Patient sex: F
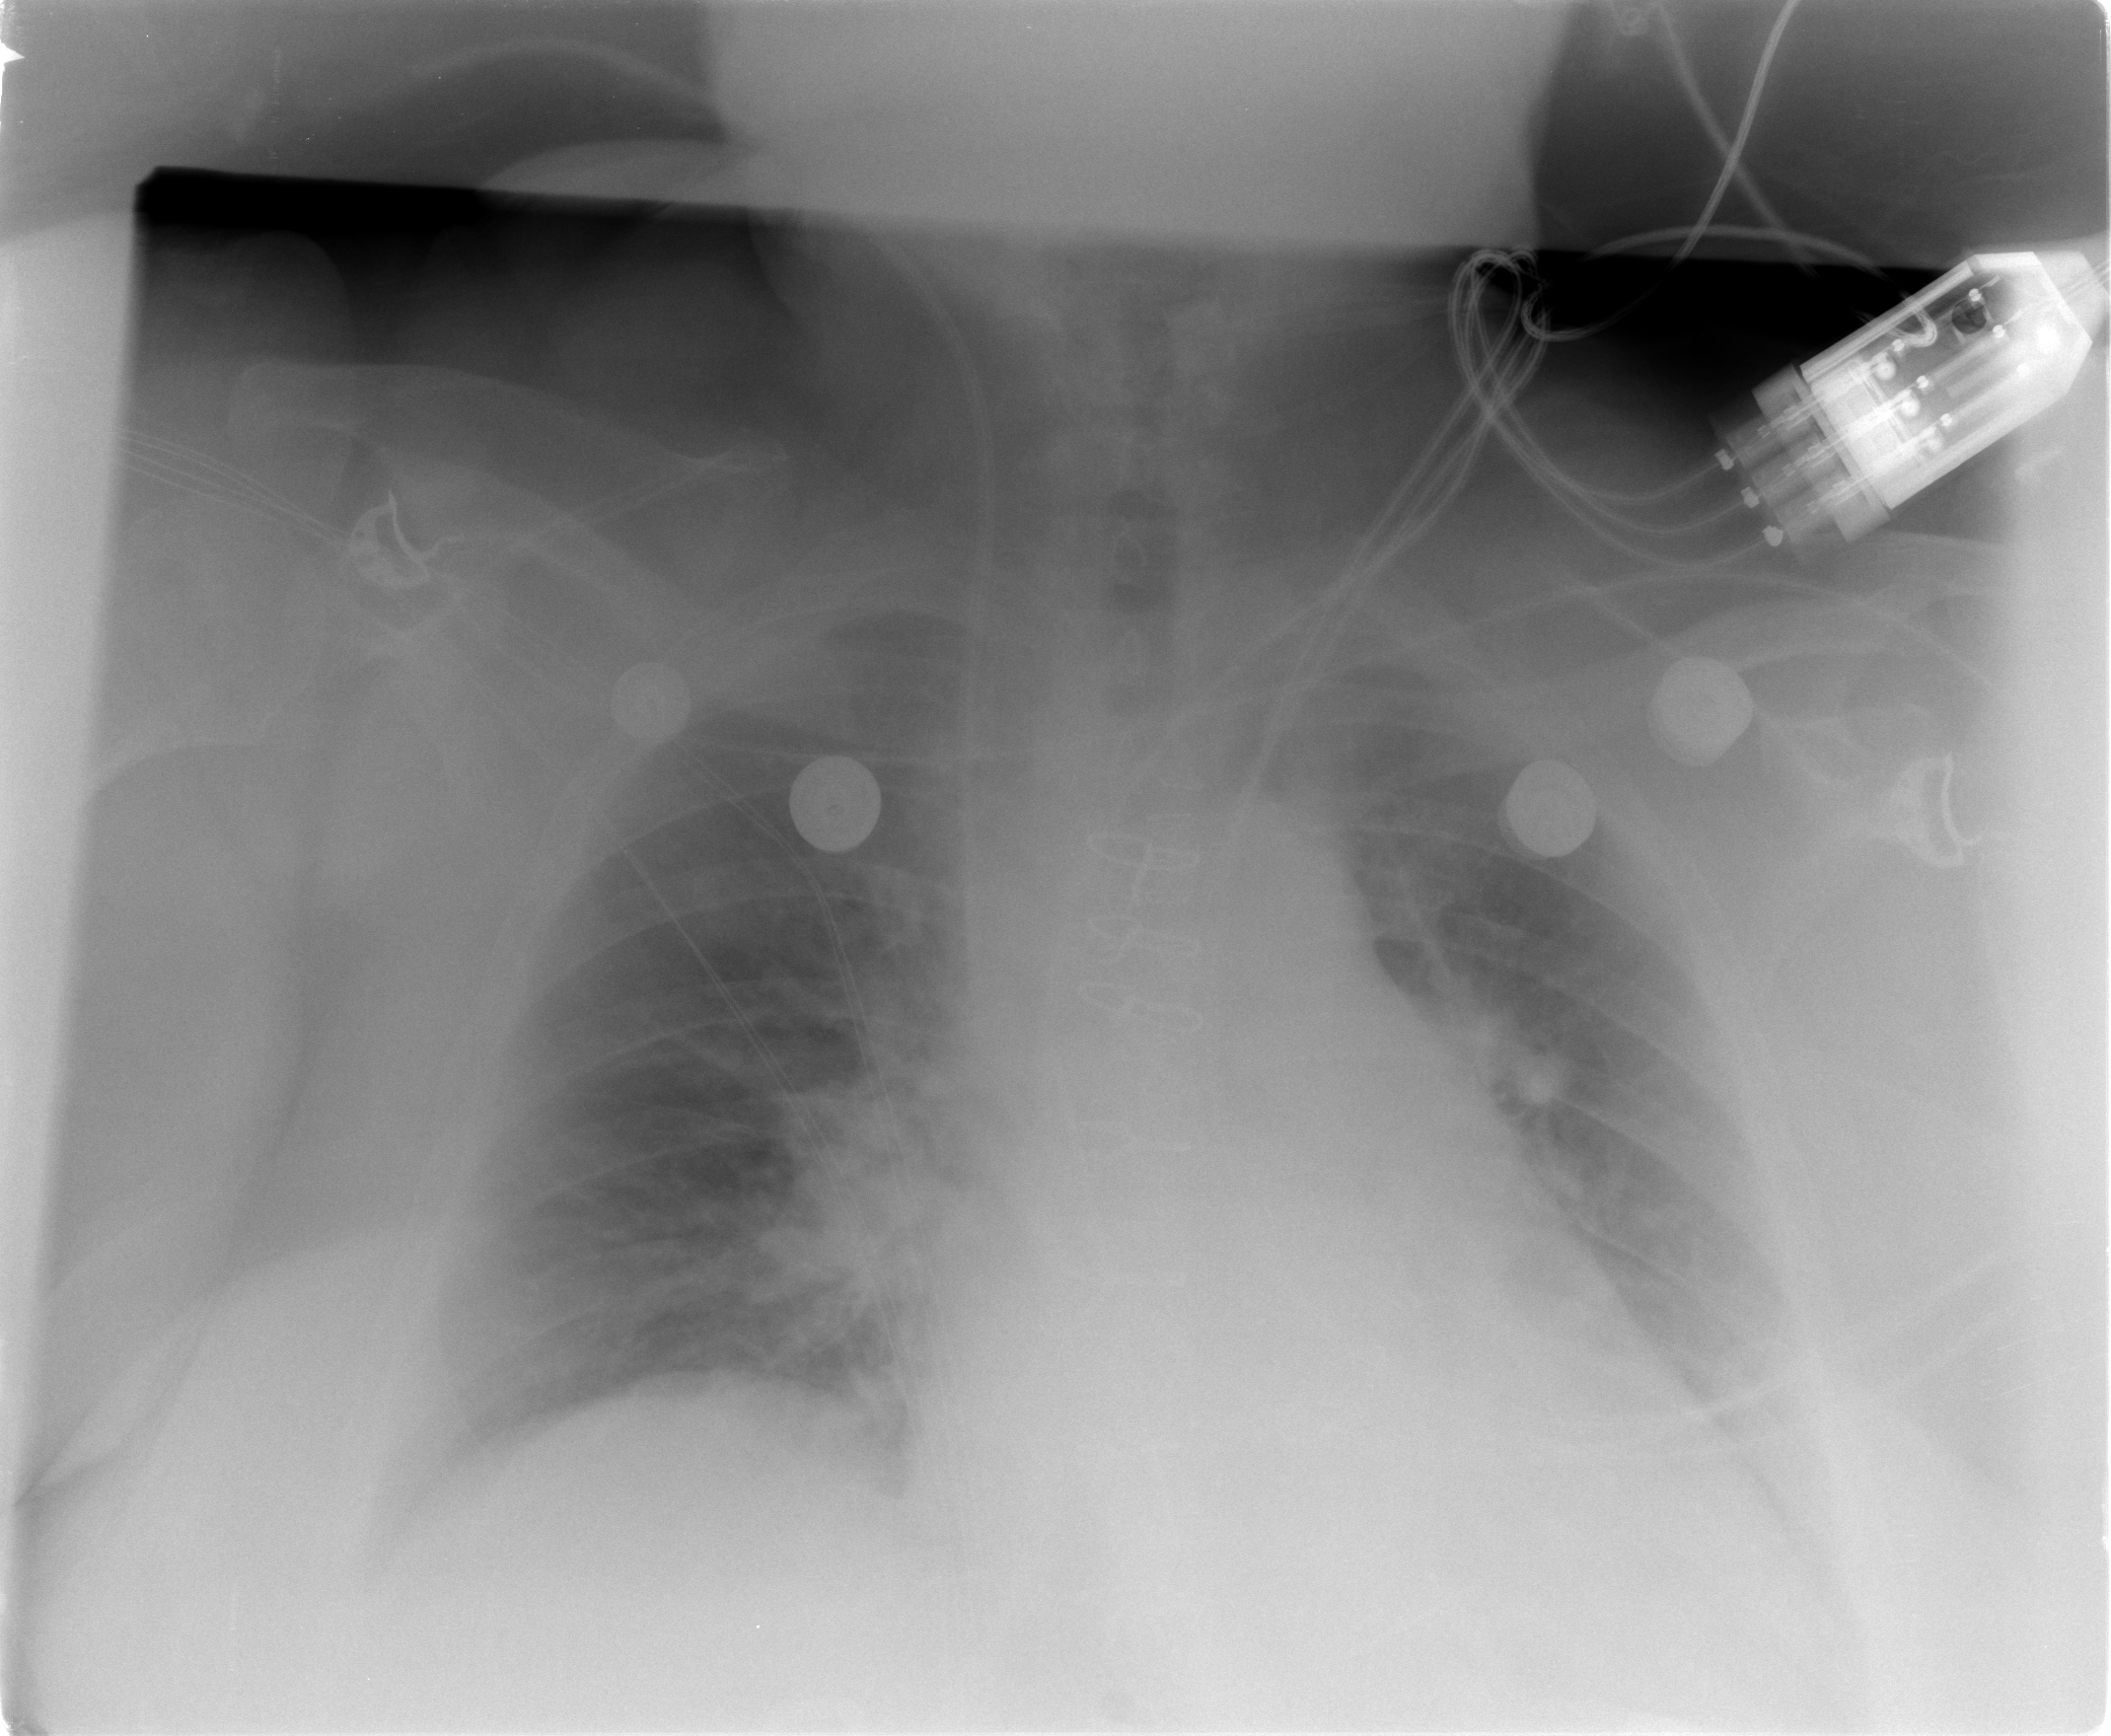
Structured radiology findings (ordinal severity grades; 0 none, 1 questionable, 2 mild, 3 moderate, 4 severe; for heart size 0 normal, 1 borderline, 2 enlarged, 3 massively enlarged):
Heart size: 2
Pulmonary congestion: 2
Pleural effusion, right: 0
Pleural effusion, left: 0
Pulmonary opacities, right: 0
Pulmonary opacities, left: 0
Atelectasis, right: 2
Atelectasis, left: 2